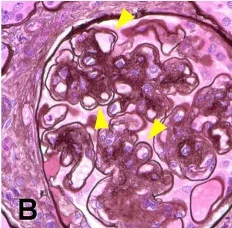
Biopsy findings in patient 1 with diabetic retinopathy and nephropathy treated with bevacizumab and subsequent thrombotic microangiopathy. (B) Few glomeruli demonstrated segmental duplication of glomerular basement membranes (arrowhead, Jones methenamine silver stain, 400x).
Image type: pathology (methenamine_silver)